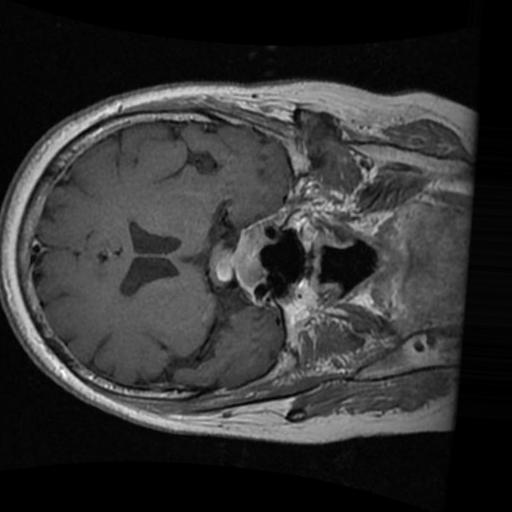
Label: brain_tumor